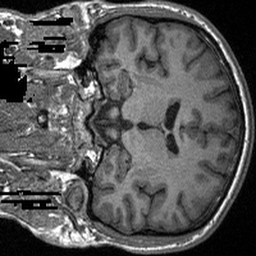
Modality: T1w
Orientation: coronal
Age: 22
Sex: male